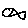
Label: fish